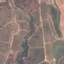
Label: PermanentCrop